Question: See the following image:

Current setup is at top-left. If I add more red boxes, they will wrap to the next line, leaving a 10px right margin of the last red box on the first line.
Is there any way to get the top-right example, as well as the nice-to-haves, , but without resorting to JS, , or negative margin shenanigans?
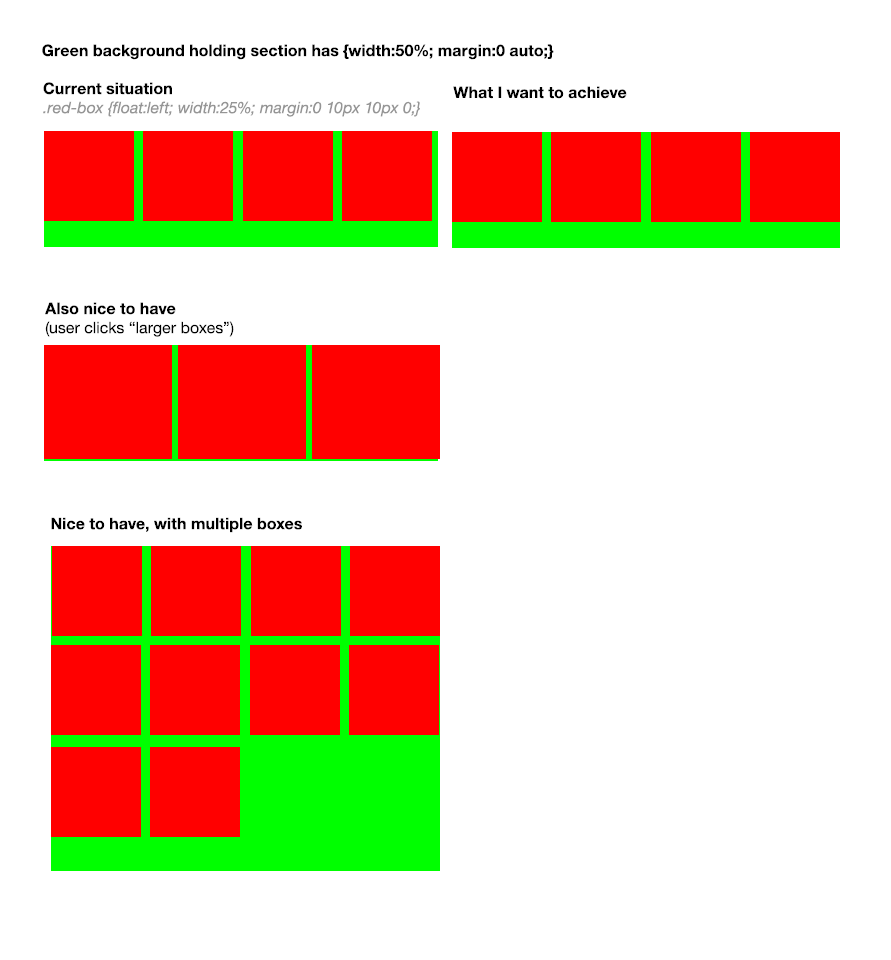
Answer: Since in the image you use 'width: 25%', I assume you want 4 element per line.
Therefore, you only need
'''
.red-box {
width: calc(25% - 30px/4);
margin: 0 10px 10px 0;
}
.red-box:nth-child(4n) {
margin-right: 0;
}
'''
'''
#wrapper {
display: flex;
flex-wrap: wrap;
background: #01FF00;
}
.red-box {
width: calc(25% - 30px/4);
margin: 0 10px 10px 0;
height: 100px;
background: red;
}
.red-box:nth-child(4n) {
margin-right: 0;
}
'''
'''
<div id="wrapper">
<div class="red-box"></div>
<div class="red-box"></div>
<div class="red-box"></div>
<div class="red-box"></div>
<div class="red-box"></div>
<div class="red-box"></div>
<div class="red-box"></div>
</div>
'''